Question: I have this table created dynamically in JQuery:

I'd like the "Send" button from each row to target elements such as "Reg. Key" val., "assignee name" (if any value is inputted) belonging to the same row. I added a class to the "send" buttons and I managed to target each "send button's" id with "this". How do I target the other elements in the same row ?
Thanks much.
JQuery code:
'''
for(var i = 0; i < count; i++) {
$('#kg_table').append('<tr id = "row'+i+'">'+
'<th>'+prs[i]+'</th>'+
'<th><select id = "usrct'+i+'"name="userCat">'+
'<option value="noo">Select Category</option>'+
'<optgroup label="Medical Categories"></optgroup>'+
'<option value="mds">Medical Student</option>'+
'<option value="mdr">Medical Resident</option>'+
'<option value="mdf">Medical Fellow</option>'+
'<optgroup label="Dental Categories"></optgroup>'+
'<option value="dts">Dental Student</option>'+
'<option value="dtr">Dental Resident</option></select>'+
'</th>'+
'<th><input id = "asg'+i+'" type="text" ></th>'+
'<th><input id = "eml'+i+'" type="text" ></input></th>'+
'<th><button type="button" id = "bsnd'+i+'" class = "bsnd">Send</button></th>'+
'<th><button type="button" id = "bprn'+i+'" class = "bprn">Print</button></th>'+
'</tr>');
}
'''
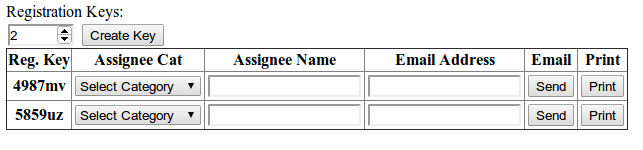
Answer: If your click button handler is like
'''
$('#kg_table').on('click', '.bsnd', function(){
var $this = $(this), $tr = $this.closest('tr'), cat = $tr.find('select').val(), name = $tr.find('input:eq(0)').val(), email = $tr.find('input:eq(1)').val();
//do something with the values
})
'''
Demo: <URL>